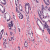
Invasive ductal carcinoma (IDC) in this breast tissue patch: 1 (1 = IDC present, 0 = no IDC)